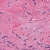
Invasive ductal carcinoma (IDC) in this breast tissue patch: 0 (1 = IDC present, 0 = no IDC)